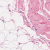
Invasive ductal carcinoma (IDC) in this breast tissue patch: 0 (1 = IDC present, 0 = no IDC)